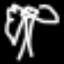
Label: palm tree